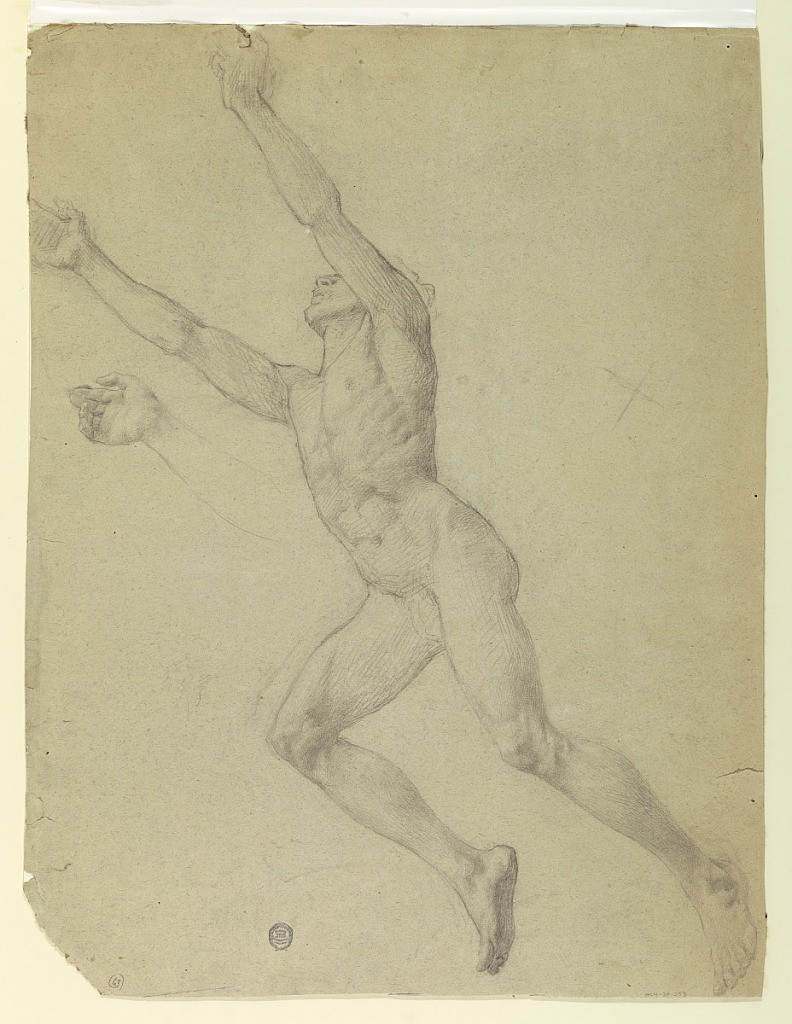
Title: Figure Study for Diana and Her Attendants among the Constellations
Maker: Francis Augustus Lathrop, American, 1849–1909
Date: ca. 1894
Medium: Graphite on paper, laid down on board
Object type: Drawing
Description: Nude male figure, shown diagonally across page, with arms raised towards upper left. Right knee is bent.  Additional study of hand, at left.